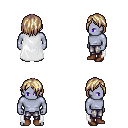
a pixel art fantasy rpg character, male body template, dark elf, purple skin, white cape, metal pants, white blonde bangs hairstyle, brown shoes, four views (front, back, left, right), 2x2 character sprite sheet, small pixel art, hard edges, no anti-aliasing